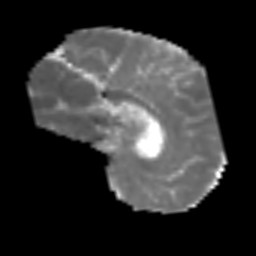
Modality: MD
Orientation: sagittal
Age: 59
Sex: male
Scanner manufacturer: siemens
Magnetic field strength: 3 T
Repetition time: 3.2 s
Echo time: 0.081 s